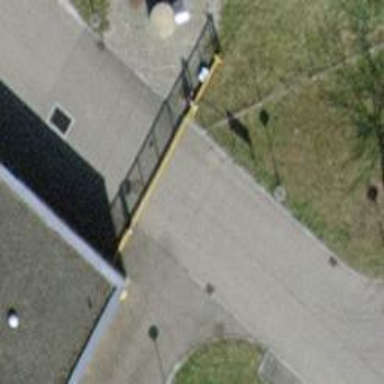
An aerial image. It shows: Gate.